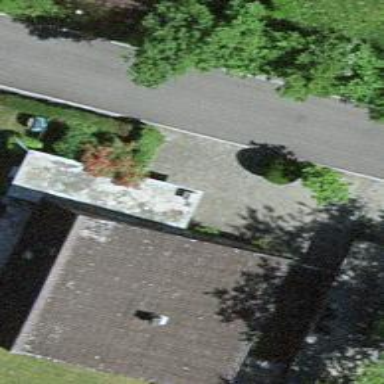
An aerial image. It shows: Residential building.